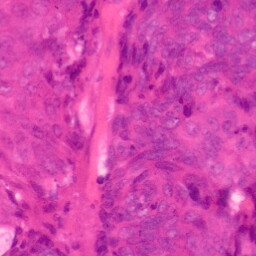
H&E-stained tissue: Colon